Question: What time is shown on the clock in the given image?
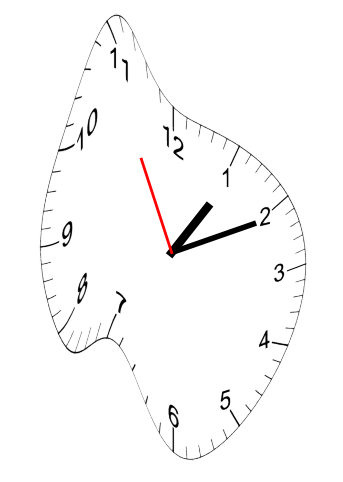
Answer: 01:10:55